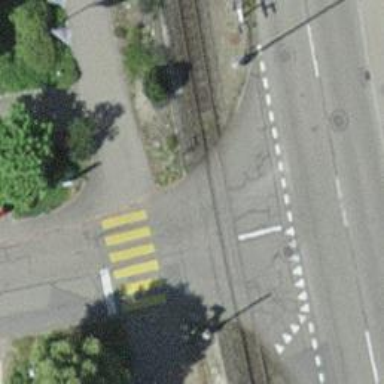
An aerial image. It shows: Railway level crossing.